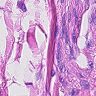
Metastatic tissue present: yes